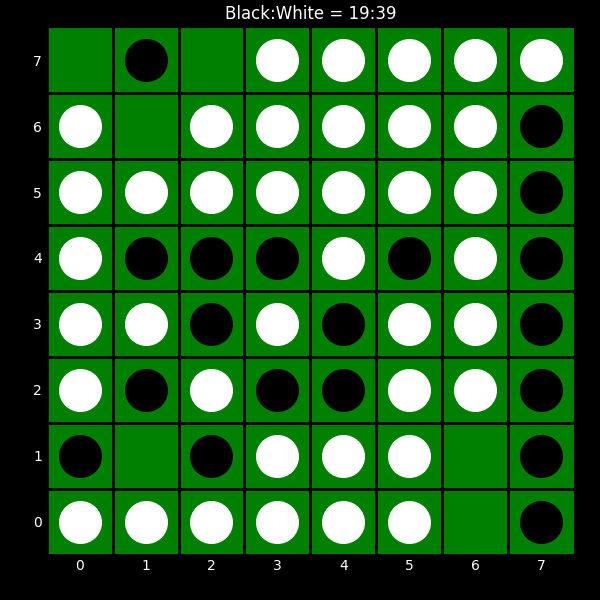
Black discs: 19
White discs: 39